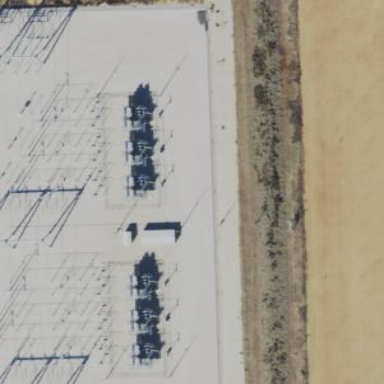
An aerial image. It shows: Power substation surrounded by fence. This substation operates at the compensation level.